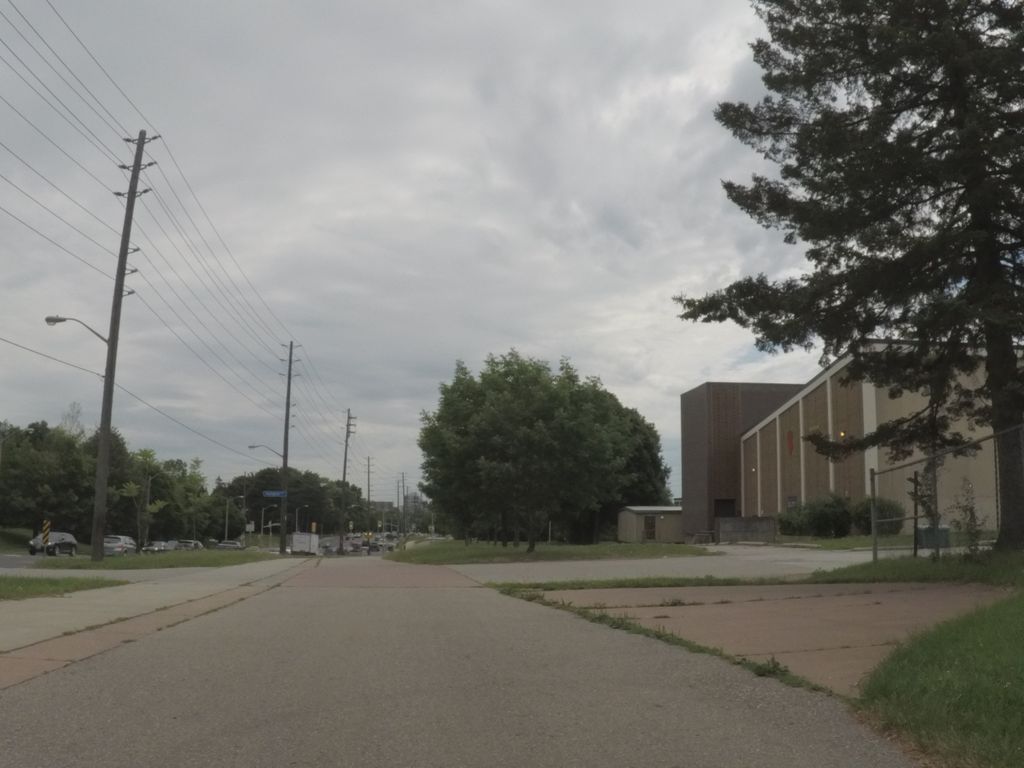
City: toronto